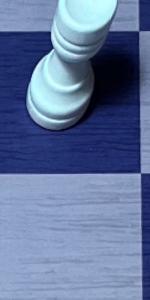
Label: Empty